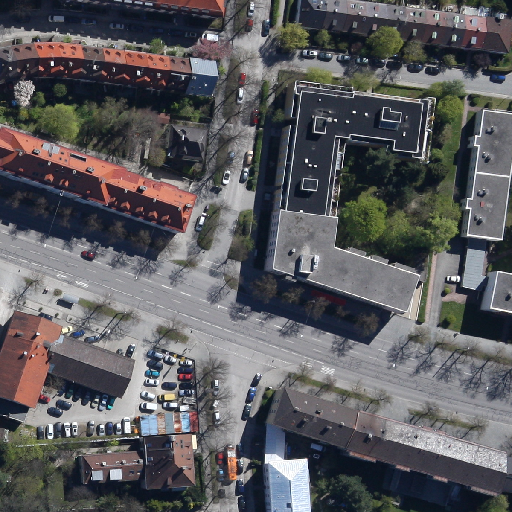
Referring expression: bikeway